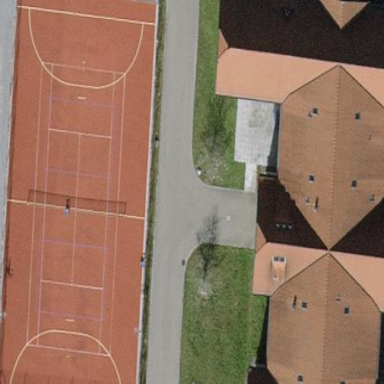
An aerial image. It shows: Tennis court in leisure pitch.